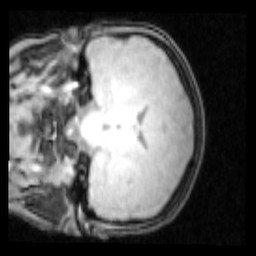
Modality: PDw
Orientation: coronal
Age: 24
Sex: female
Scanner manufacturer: siemens
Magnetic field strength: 3 T
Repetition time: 0.25 s
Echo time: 0.00103 s